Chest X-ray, PA view. Patient: 21 years old, sex M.
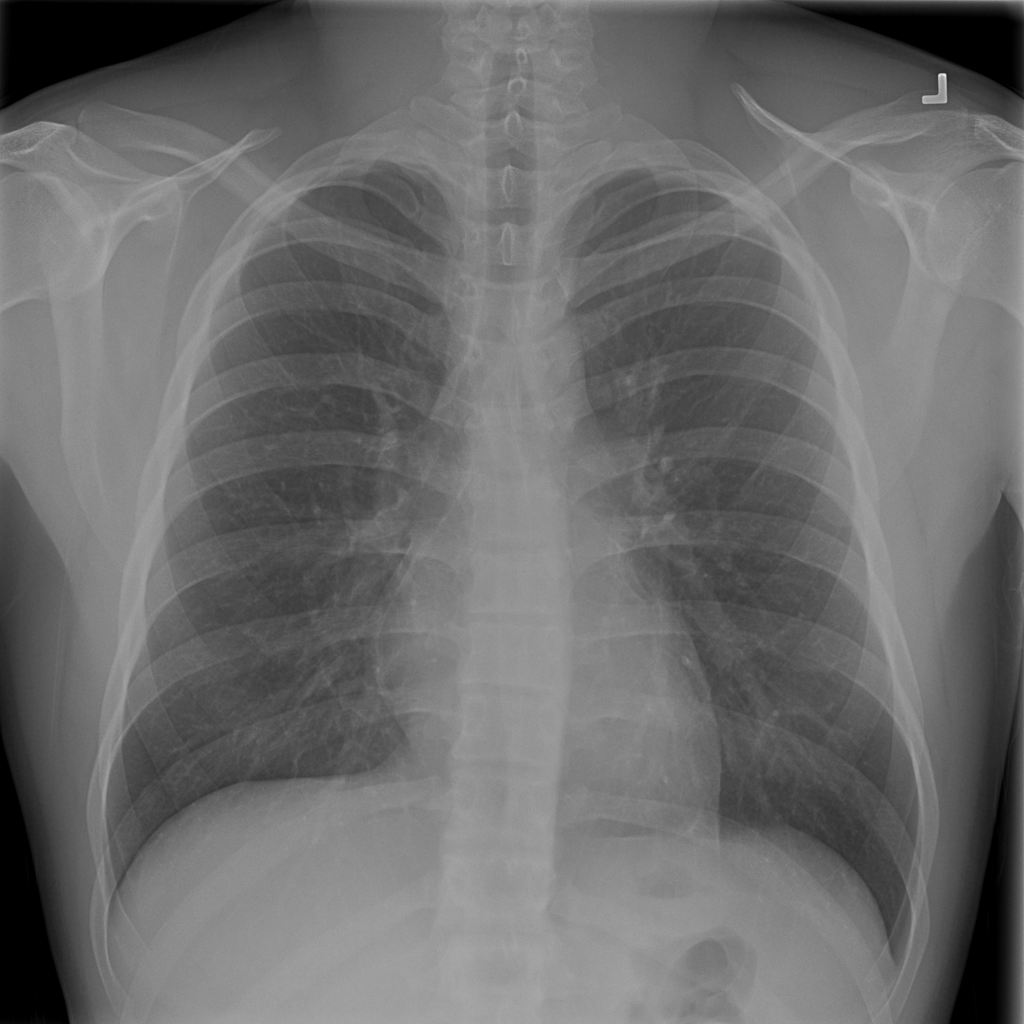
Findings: No Finding